Current action and preconditions to check: trajectory_clear

Your task: For each precondition in the list above, predict whether it will hold at this action.

Consider the current scene as observed from the mobile robot's camera, and analyze the predicted future states of all dynamic agents (e.g., people, animals, vehicles, or any moving entities) within the NEXT SECOND.

IMPORTANT: Only answer "very likely" if you are absolutely certain—based on strong, clear evidence—that a dynamic agent will violate the precondition in the predicted future state. Do NOT answer "very likely" for unlikely, ambiguous, or low-probability risks.

Ask yourself for each precondition: Is there a high probability, with clear and convincing evidence, that the predicted future states of any dynamic agent will interfere with the predicted future state of the currently executing action within the NEXT SECOND, causing that precondition to fail?

Assess the risk level based on these predictions. Use "likely" or "very likely" if motions create a clear risk of interference.

Use "neutral" or "improbable" if agents are nearby but their predicted paths are clearly diverging or non-conflicting.

Failure Risk Categories: "very improbable", "improbable", "neutral", "likely", "very likely"

Answer Format: Output ONLY the probability_of_failure value from these categories: "very improbable", "improbable", "neutral", "likely", "very likely"

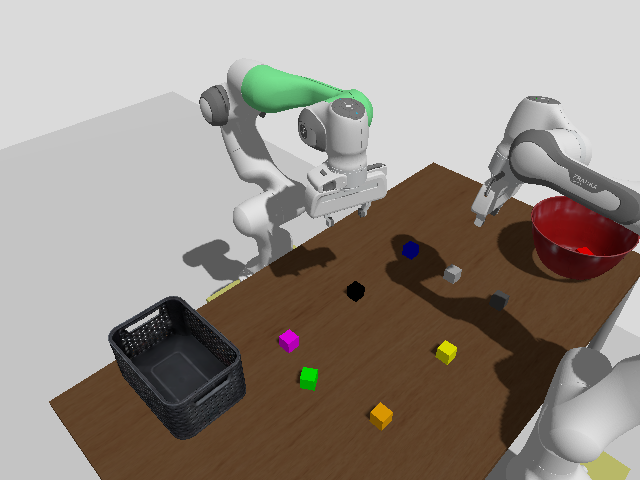

Answer: very improbable